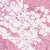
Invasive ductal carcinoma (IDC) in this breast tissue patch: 0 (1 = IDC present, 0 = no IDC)